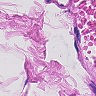
Metastatic tissue present: no